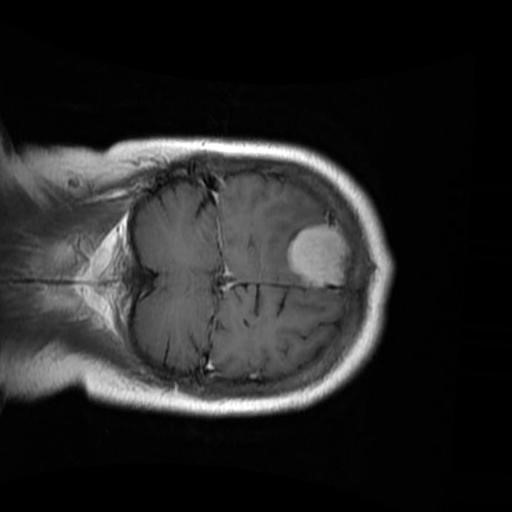
Label: brain_menin